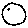
Label: moon